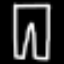
Label: pants